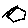
Label: hexagon